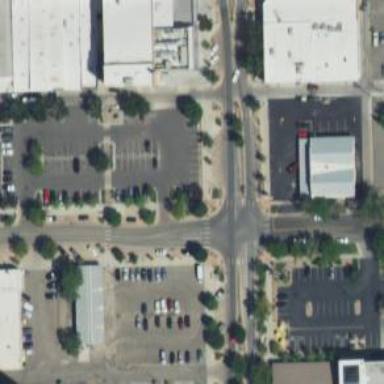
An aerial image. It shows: Parking space is available.